Question: I need to find a user with X '_id' and I need the most current 'weightTracker.date' usually it will be the last one.
I've tried 'db.user.find({_id:userid}, {weightTracker:1}).sort({"weightTracker.date":-1})'
With little success on ordering my results. But that always returns all the results and .
How Could I get the most recent object in 'weightTracker' given the object's 'date' in user X?
'''
_id
weightTracker[{ manyproperties:menyproperties, date:date}]
'''

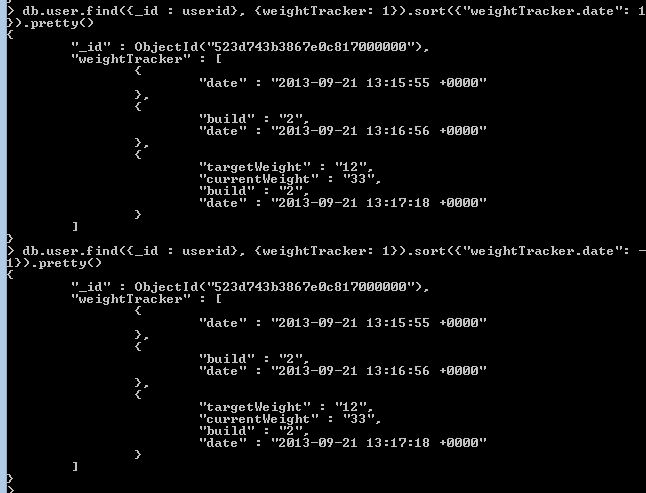
Answer: You might want to try aggregate method (for detailed examples, you can see <URL>
'''
db.user.aggregate( { $match: { "_id": ObjectId("52426846311fc102641ef332") } } ,
{ $unwind: "$weightTracker"},
{$group: { _id: null, maxDate: {$max: "$weightTracker" } } }
)
'''